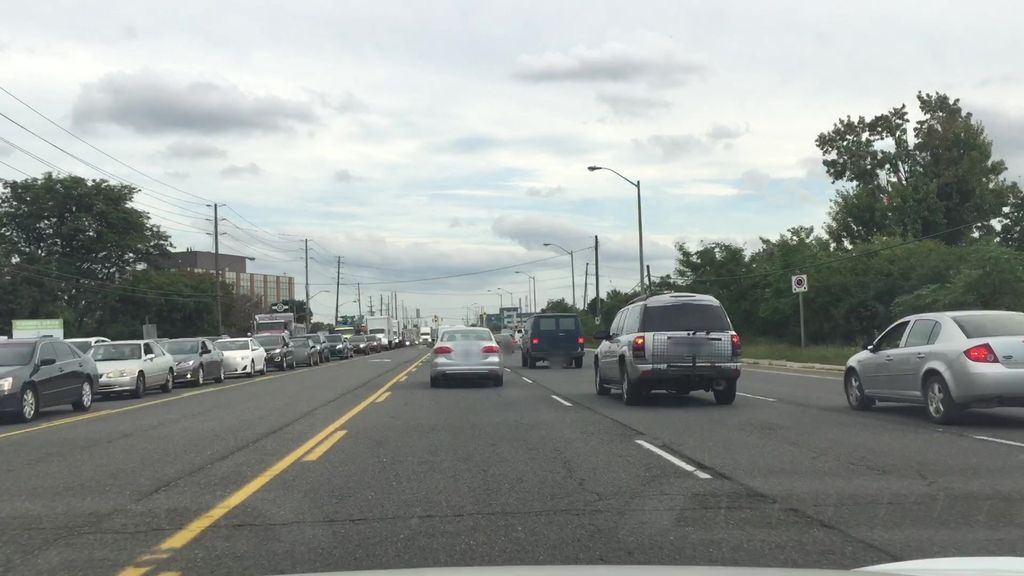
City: toronto